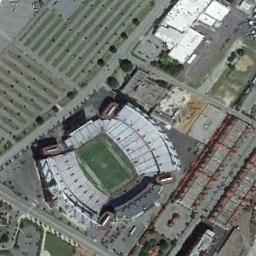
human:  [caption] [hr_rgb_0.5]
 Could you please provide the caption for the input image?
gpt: The circular stadium is built next to the building .

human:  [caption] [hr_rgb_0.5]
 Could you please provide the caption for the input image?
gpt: The stadium is on the bare land next to some buildings and trees .

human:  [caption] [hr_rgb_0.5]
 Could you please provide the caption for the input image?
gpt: Many buildings of different shapes are beside the stadium .

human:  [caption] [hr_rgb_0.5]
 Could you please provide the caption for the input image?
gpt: The stadium's roof has wavy white signs .

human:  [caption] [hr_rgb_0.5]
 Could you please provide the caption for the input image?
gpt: There are some buildings and green bushes beside the stadium .